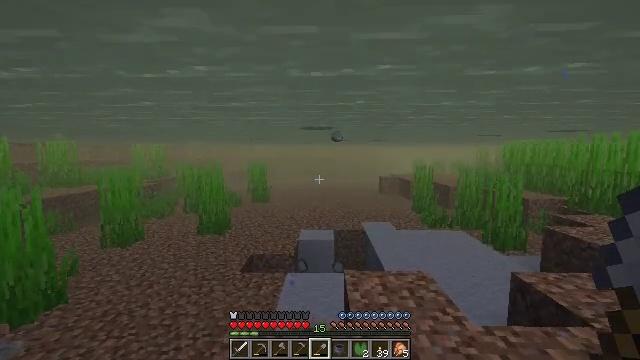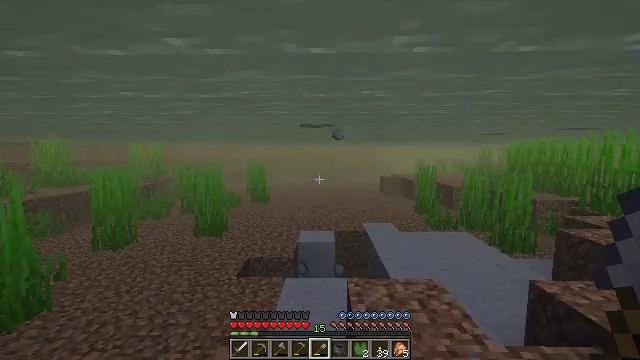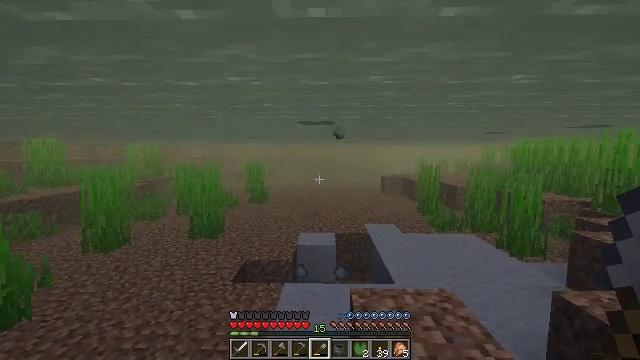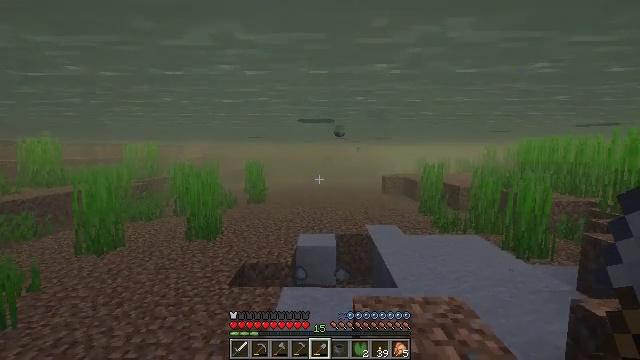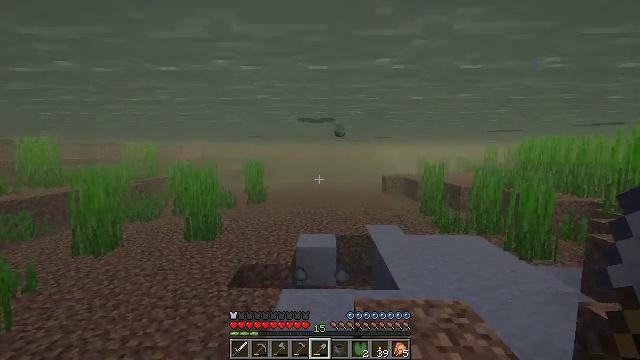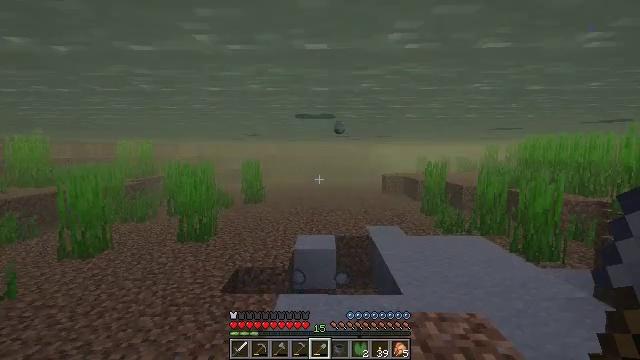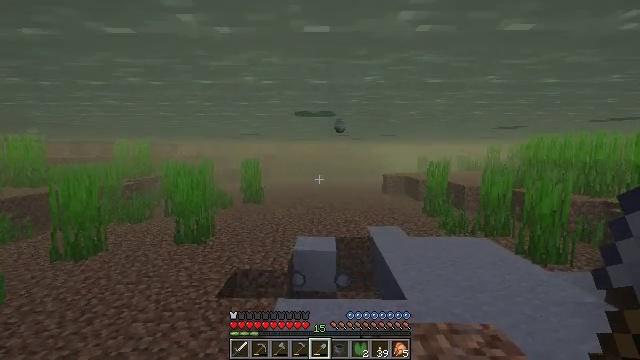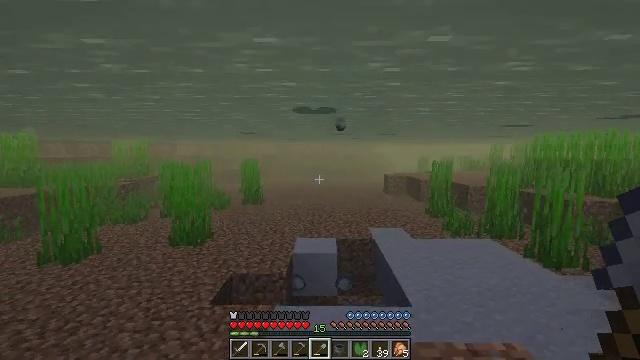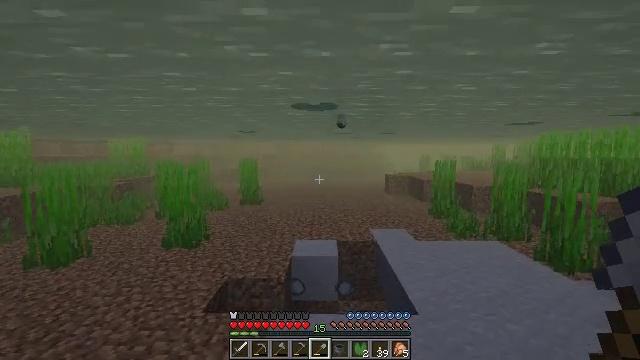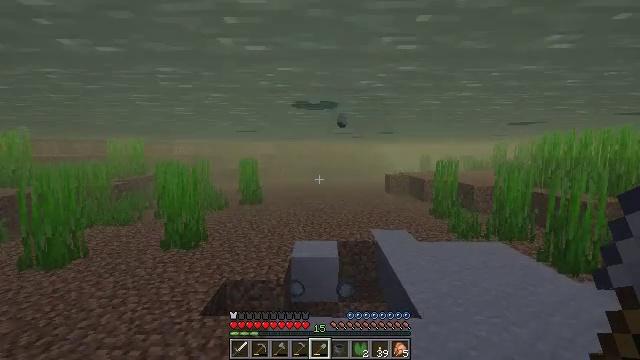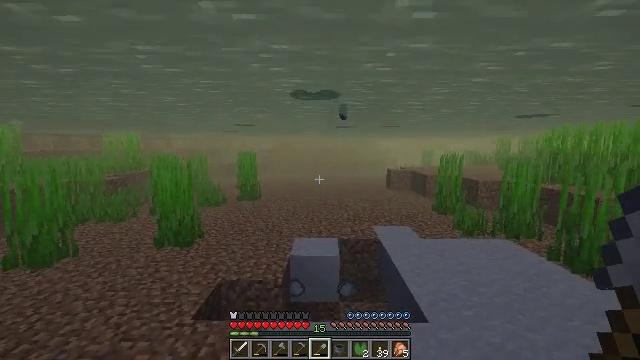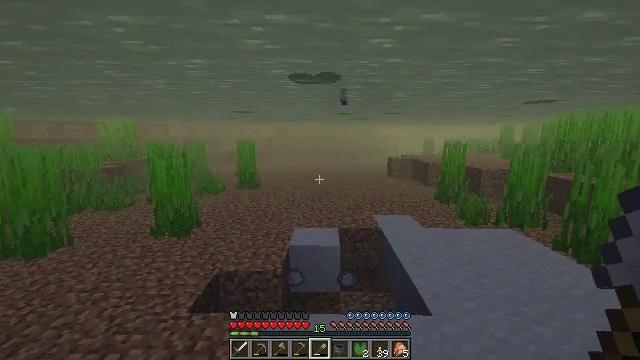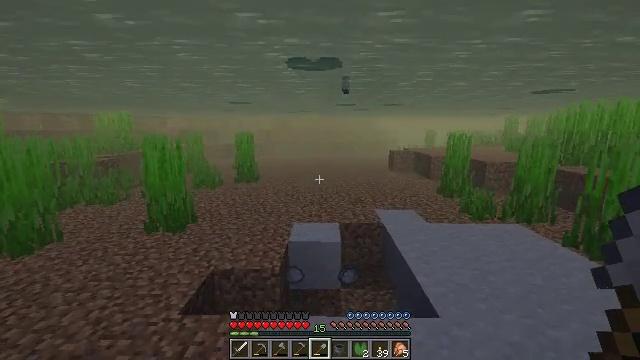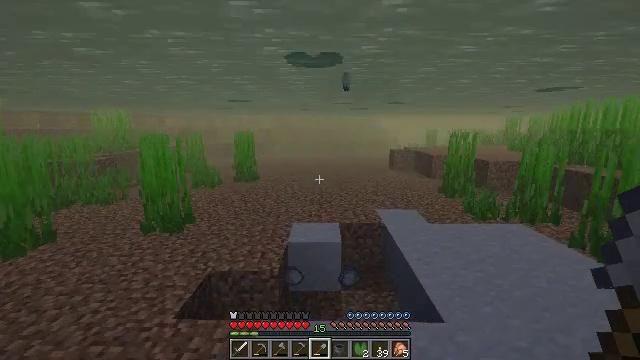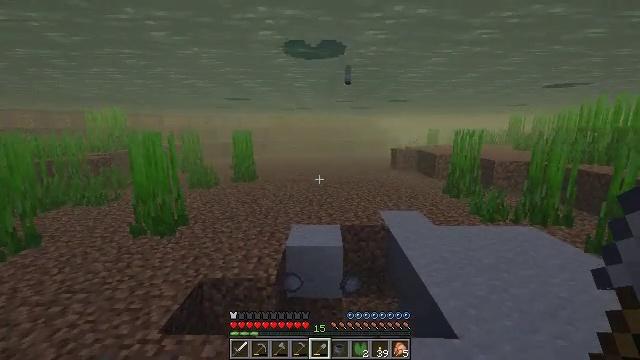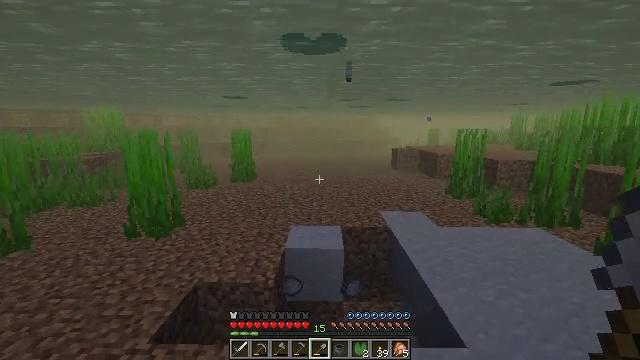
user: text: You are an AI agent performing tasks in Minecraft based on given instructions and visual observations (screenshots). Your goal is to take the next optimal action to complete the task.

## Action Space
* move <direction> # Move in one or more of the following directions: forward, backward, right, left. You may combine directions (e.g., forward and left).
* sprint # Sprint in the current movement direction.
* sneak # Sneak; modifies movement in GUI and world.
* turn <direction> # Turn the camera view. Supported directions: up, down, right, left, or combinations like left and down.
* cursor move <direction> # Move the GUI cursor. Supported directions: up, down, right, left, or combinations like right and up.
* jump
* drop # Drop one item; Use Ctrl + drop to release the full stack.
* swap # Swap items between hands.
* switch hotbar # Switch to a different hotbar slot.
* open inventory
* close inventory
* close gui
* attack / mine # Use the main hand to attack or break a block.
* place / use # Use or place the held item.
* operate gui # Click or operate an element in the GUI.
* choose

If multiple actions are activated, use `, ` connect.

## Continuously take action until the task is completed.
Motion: motion action
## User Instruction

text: Collect clay by holding down the left mouse button.
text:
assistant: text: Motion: move forward, sprint
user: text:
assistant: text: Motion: move forward, sprint
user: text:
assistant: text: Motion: move forward, sprint
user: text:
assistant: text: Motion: move forward, sprint
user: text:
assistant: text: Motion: move forward, sprint
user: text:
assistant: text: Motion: move forward, sprint
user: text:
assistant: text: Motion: move forward, sprint
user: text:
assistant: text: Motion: move forward, sprint
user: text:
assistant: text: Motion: move forward, sprint
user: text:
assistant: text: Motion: move forward, sprint, turn down
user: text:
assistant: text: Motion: move forward, sprint, turn down
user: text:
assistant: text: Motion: move forward, sprint, turn down
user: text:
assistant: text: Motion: move forward, sprint
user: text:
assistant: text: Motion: move forward, sprint
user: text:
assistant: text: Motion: move forward, sprint
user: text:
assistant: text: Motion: move forward, sprint, turn down
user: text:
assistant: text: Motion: move forward, sprint, turn right and down
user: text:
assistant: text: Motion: move forward, sprint, turn down
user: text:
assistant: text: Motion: move forward, sprint, turn down
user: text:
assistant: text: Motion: move forward, sprint, turn down
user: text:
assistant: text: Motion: move forward, sprint, turn right and down
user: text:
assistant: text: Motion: move forward, sprint, turn right and down
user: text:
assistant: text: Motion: move forward, sprint, turn right and down
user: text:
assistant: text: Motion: move forward, sprint, turn down
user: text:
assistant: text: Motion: move forward, sprint, turn down
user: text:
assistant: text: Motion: move forward, sprint, turn right and down
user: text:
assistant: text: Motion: move forward, sprint, turn right and down
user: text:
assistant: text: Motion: move forward, sprint
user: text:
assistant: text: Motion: move forward, sprint
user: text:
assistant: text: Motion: move forward, sprint, turn up